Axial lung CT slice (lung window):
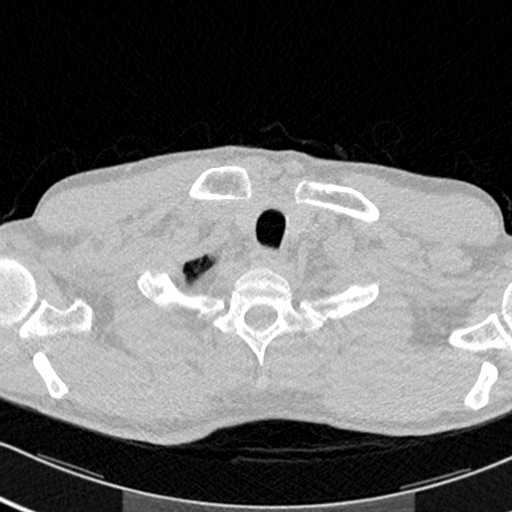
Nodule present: no